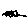
Label: fish